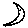
Label: moon